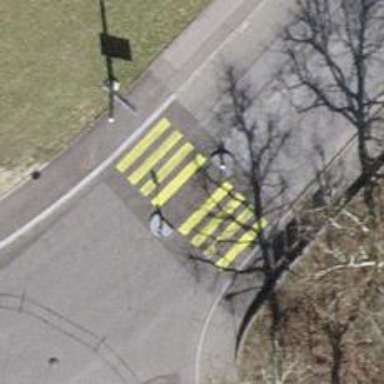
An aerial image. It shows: Uncontrolled crossing with pedestrian island.